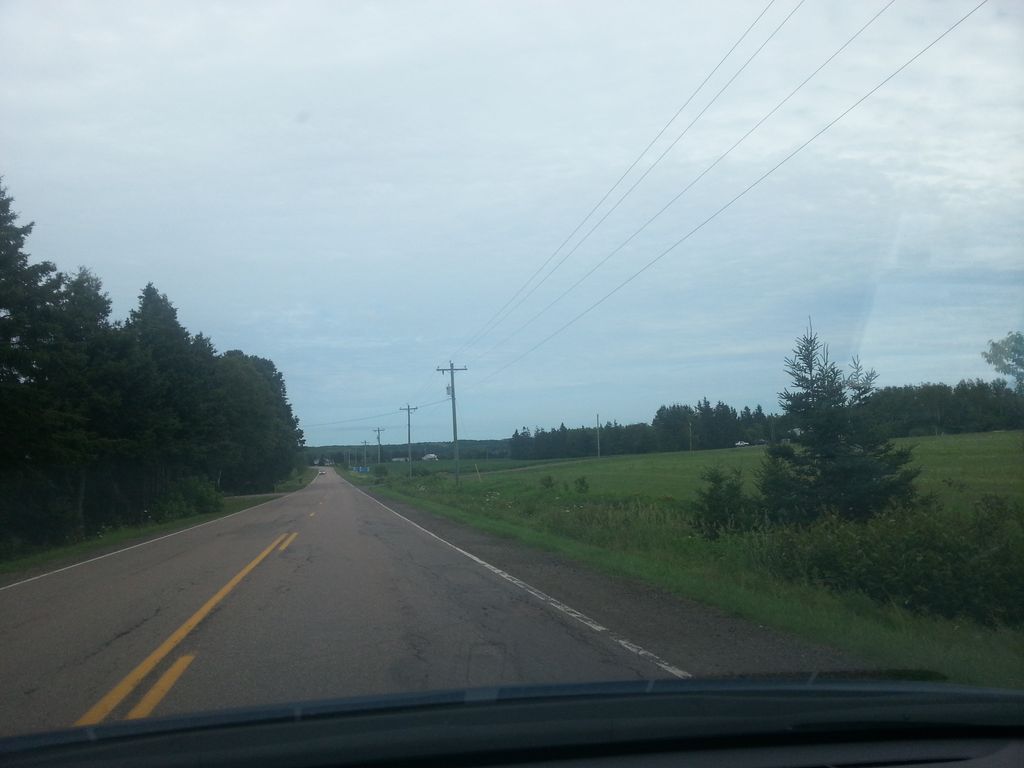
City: charlottetown